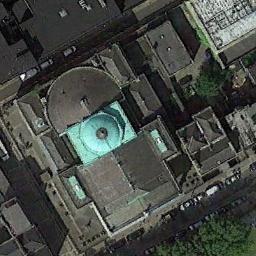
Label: church